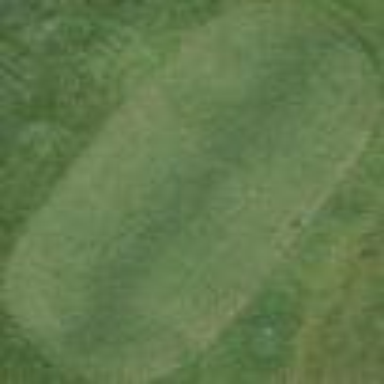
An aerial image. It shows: Golf tee on grassy land.